Question: I have successfully extracted a speed sign from an image using OpenCV, the output is something like this

Now I need to recognize the numbers. For it to work properly I have to remove the ellipse around the numbers and that's what I have trouble with.
I've tried finding countours and fitting an ellipse so I could extract the inside and I've tried to remove background noise through dilatation and erosion but this ruins the numbers so that tesseract is unable to identify them.
Any ideas how to remove these ellipses?
If it helps I know the 'RotatedRect' of this element.
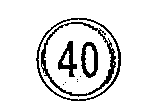
Answer: You could do something like:
1o Find contours -> Obtain your biggest circle
2o Generate a circle mask from it
3o Find, by experimentation, how much do you need to resize it to be able to have your numbers inside it.
4o Move this new mask to the center of the biggest circle (center it).
5o Apply the mask
Since your image is "symmetric", you shouldn't have problems with that. Of course, there may be more efficient ways to do it, but I just thought this one.
Good luck